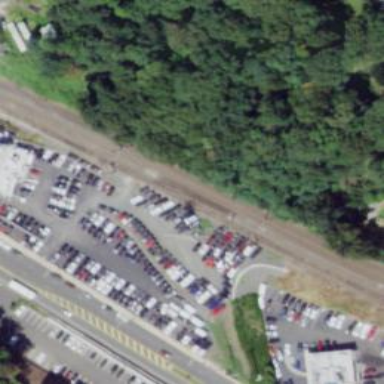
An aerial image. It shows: Rail siding with electrified contact lines.